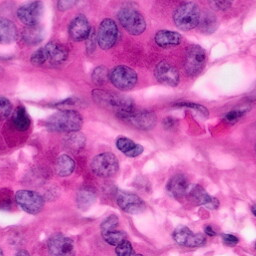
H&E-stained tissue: Pancreatic